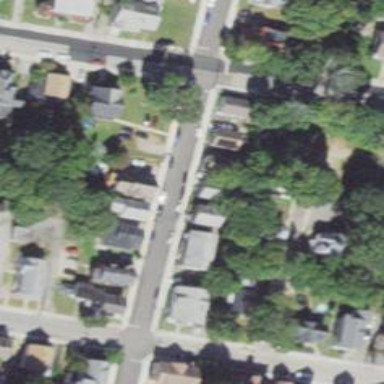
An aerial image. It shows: Residential driveway designated as service road.